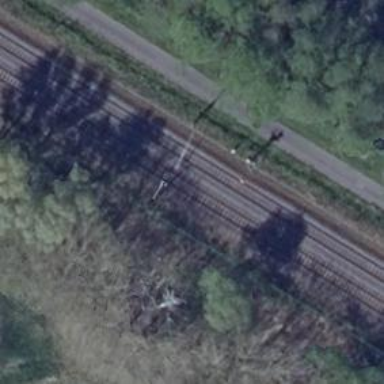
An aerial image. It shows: Railway signal.